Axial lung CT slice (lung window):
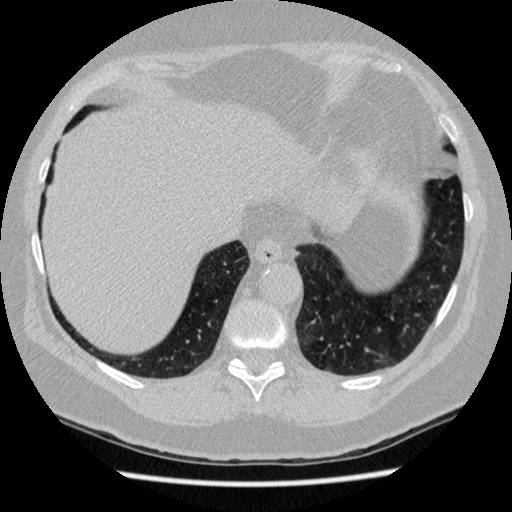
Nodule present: no